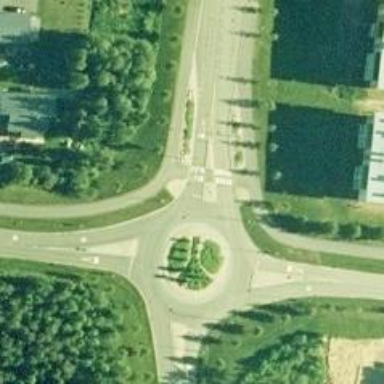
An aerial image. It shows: Asphalt cycleway.